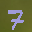
Label: 7